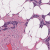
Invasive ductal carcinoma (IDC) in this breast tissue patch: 1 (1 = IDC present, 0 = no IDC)